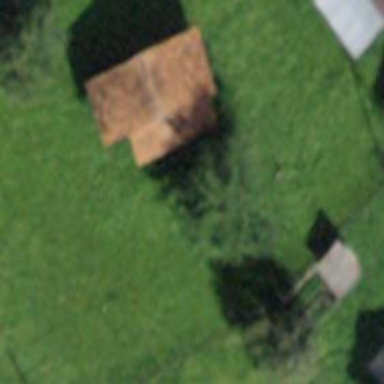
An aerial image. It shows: Shed building.